Breast ultrasound image
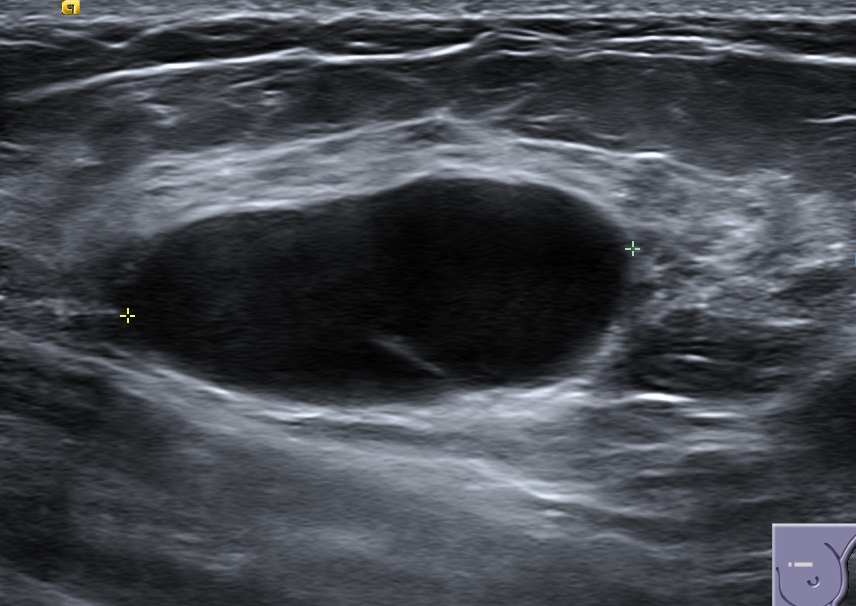
Diagnosis: benign